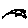
Label: fish